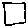
Label: square